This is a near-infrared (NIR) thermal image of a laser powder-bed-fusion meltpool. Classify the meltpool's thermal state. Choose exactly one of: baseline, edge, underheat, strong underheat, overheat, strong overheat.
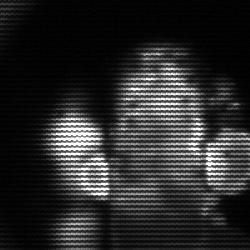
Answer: strong underheat